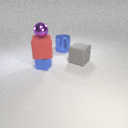
large gray rubber cube to the right of large blue metal cylinder